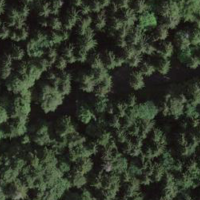
EUNIS habitat code: 43
Species observed at this site:
Cardamine heptaphylla